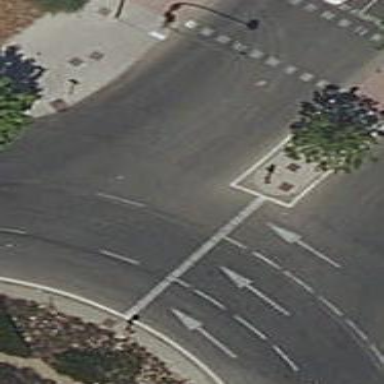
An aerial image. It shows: Road with traffic signals controlling the flow of traffic.